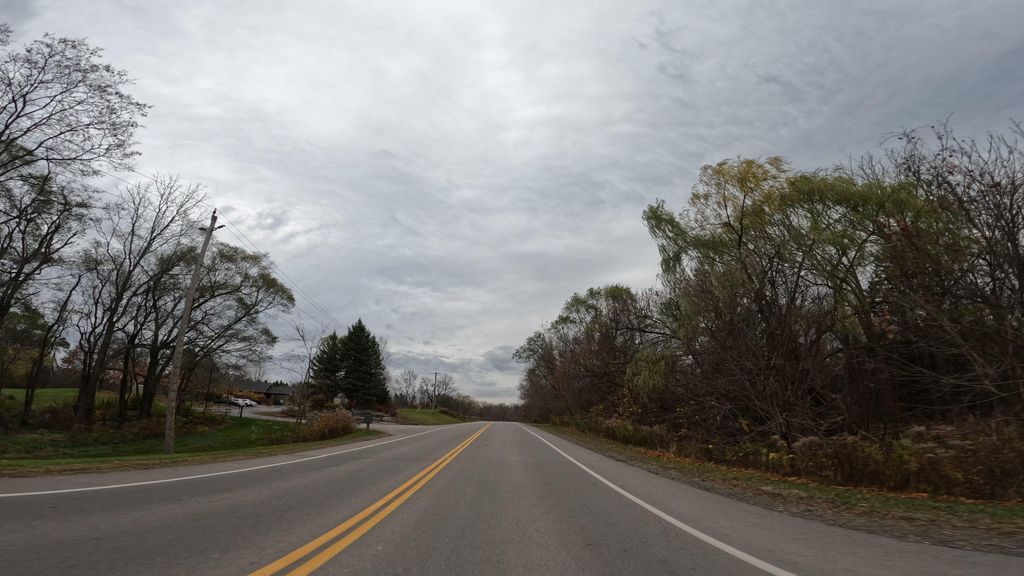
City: hamilton